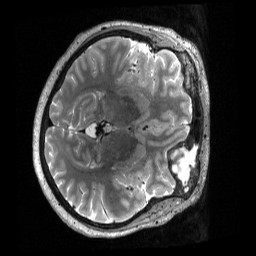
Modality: T2w
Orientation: axial
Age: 53
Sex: female
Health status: ill
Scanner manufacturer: siemens
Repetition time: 3.2 s